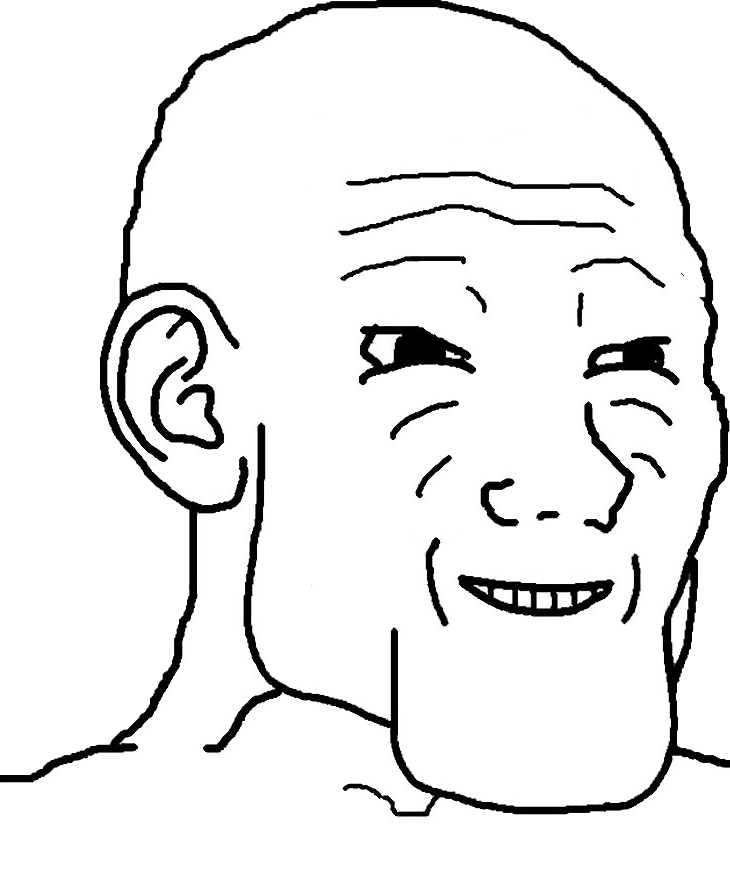
Label: 5_Grey_Chad